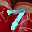
Label: 7